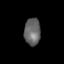
Tissue: lung
Cell type: Fibroblasts
Senescence score: 0.6084
Nuclear area (px): 433
Mean DAPI intensity: 101.875